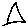
Label: triangle